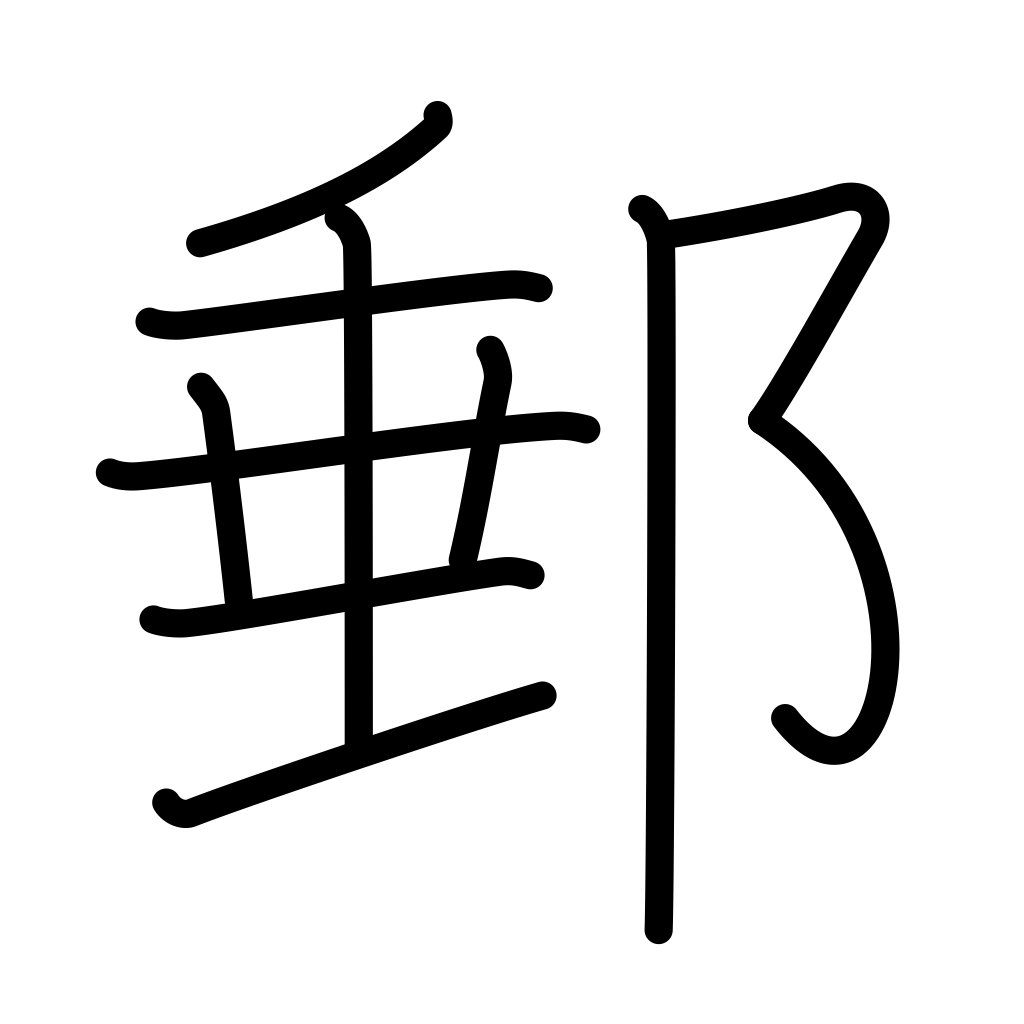
Meaning: mail, stagecoach stop